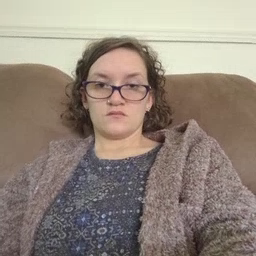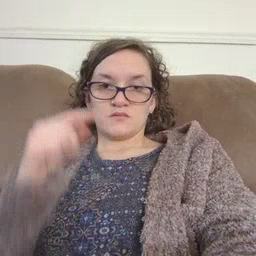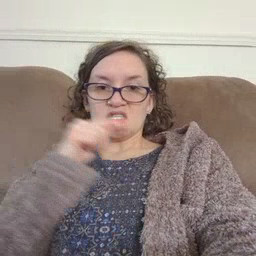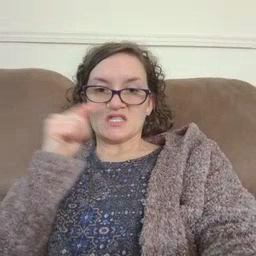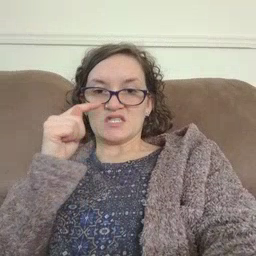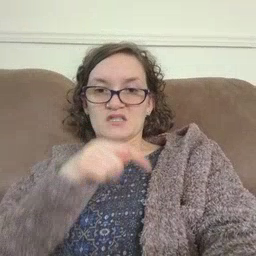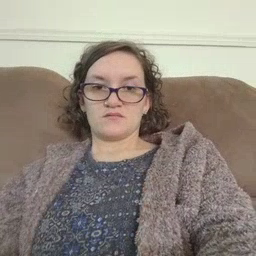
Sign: toothbrush